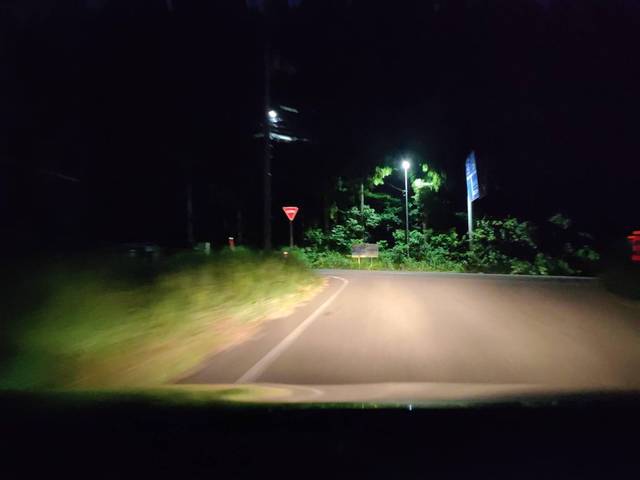
Region: Japan
Coordinates: 39.632, 140.402